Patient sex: F
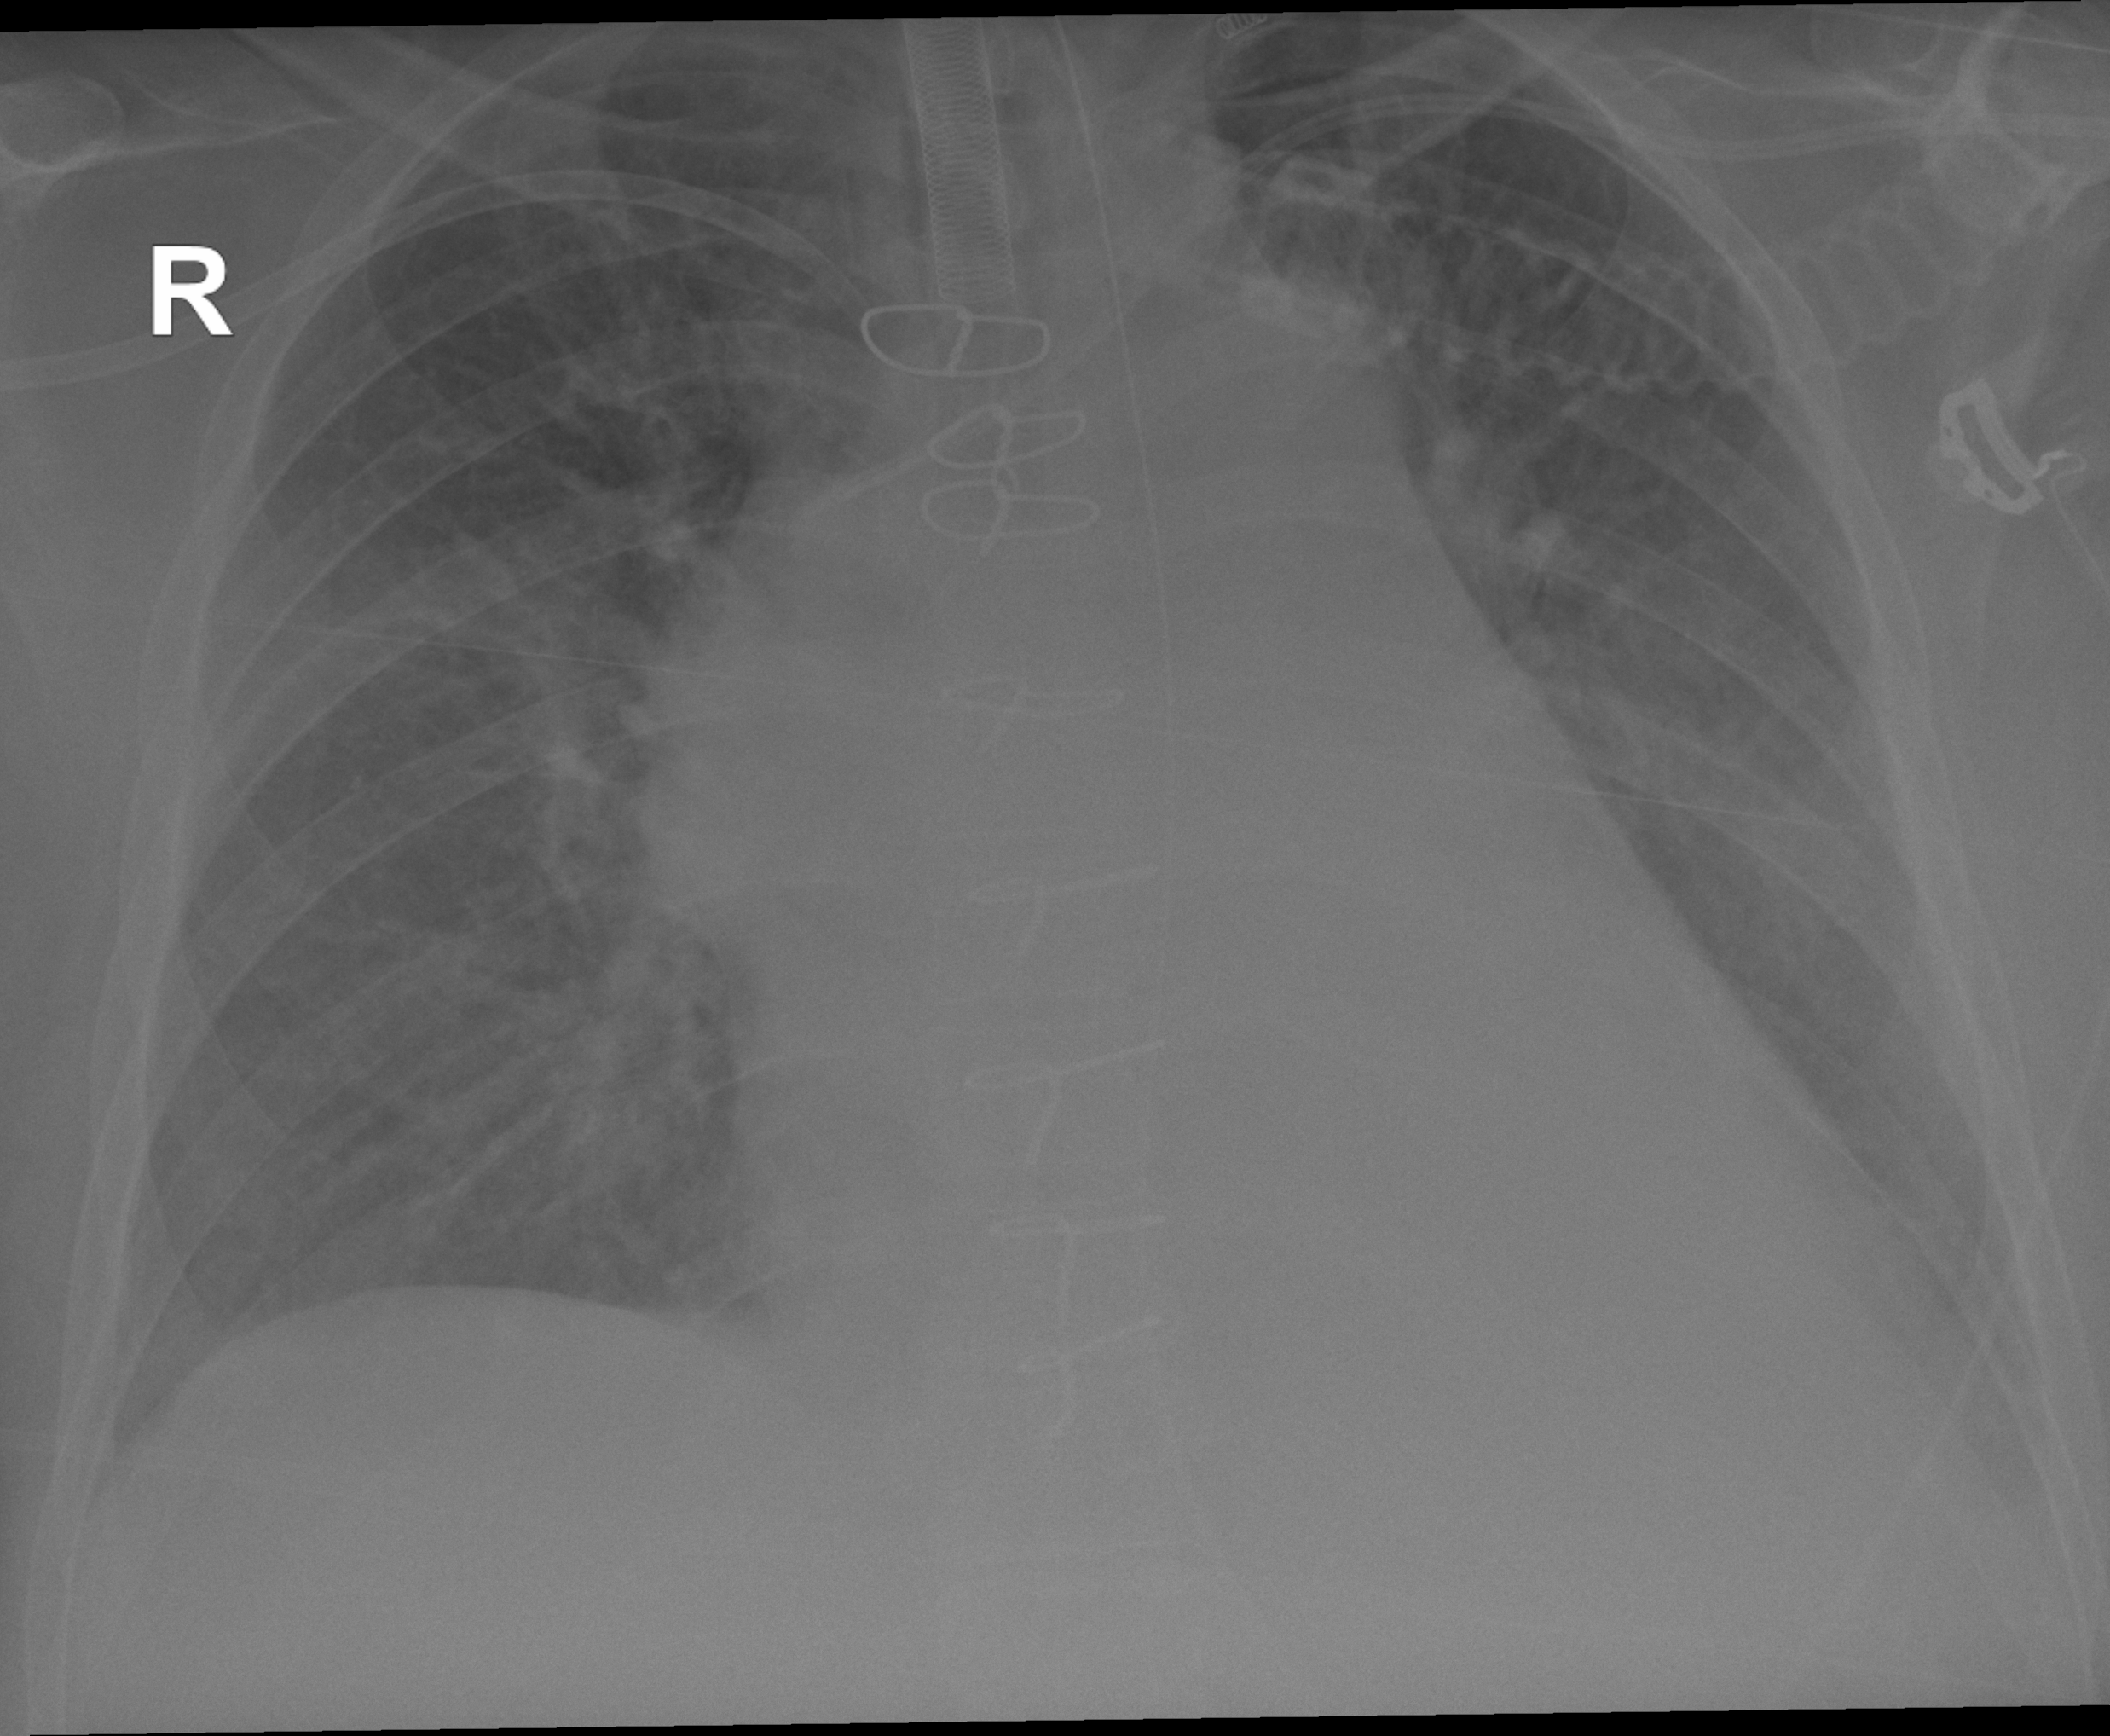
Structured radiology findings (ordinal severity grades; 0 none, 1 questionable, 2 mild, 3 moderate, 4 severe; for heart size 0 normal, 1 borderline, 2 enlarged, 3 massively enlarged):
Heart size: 2
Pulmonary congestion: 2
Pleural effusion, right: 0
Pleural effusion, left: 2
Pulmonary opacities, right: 1
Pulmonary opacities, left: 1
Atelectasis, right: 2
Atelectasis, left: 2